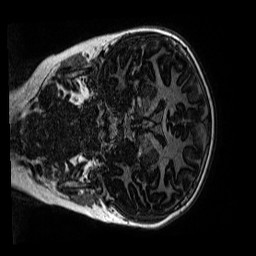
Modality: MP2RAGE
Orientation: coronal
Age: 9
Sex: female
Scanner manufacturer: siemens
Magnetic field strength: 3 T
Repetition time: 4 s
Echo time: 0.00299 s